Field crop: maize
Growth stage: 2
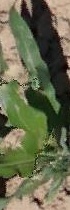
Species: maize